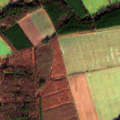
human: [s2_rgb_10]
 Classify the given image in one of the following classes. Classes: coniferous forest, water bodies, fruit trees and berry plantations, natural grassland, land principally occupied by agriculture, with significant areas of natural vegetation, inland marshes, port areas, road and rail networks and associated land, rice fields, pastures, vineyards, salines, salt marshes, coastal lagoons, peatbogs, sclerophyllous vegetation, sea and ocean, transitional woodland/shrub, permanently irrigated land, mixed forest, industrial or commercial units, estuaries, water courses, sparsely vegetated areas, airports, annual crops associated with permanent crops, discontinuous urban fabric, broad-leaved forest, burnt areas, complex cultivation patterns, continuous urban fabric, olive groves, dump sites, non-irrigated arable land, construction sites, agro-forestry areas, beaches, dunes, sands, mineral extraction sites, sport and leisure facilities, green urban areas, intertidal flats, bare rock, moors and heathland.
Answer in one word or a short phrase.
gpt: non-irrigated arable land, broad-leaved forest, mixed forest, transitional woodland/shrub